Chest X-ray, AP view. Patient: 43 years old, sex F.
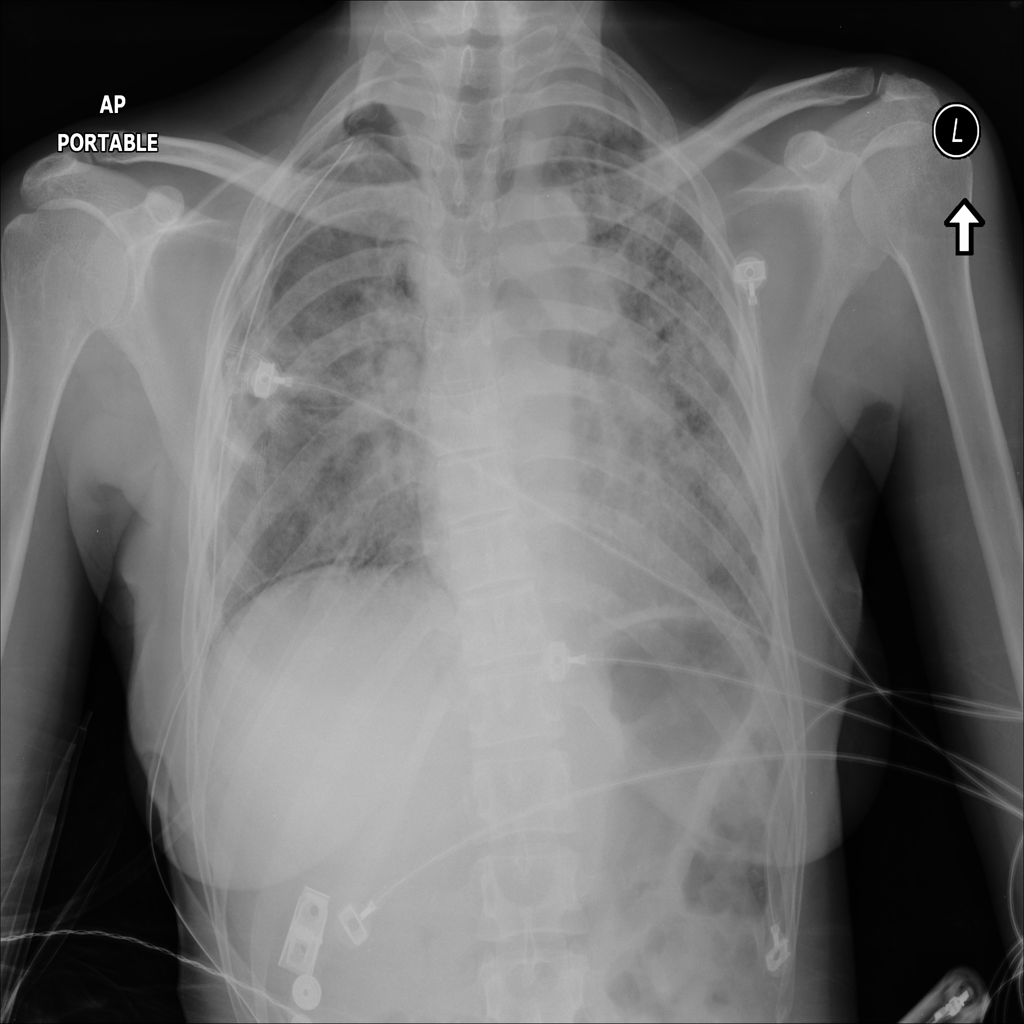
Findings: Infiltration, Pneumothorax